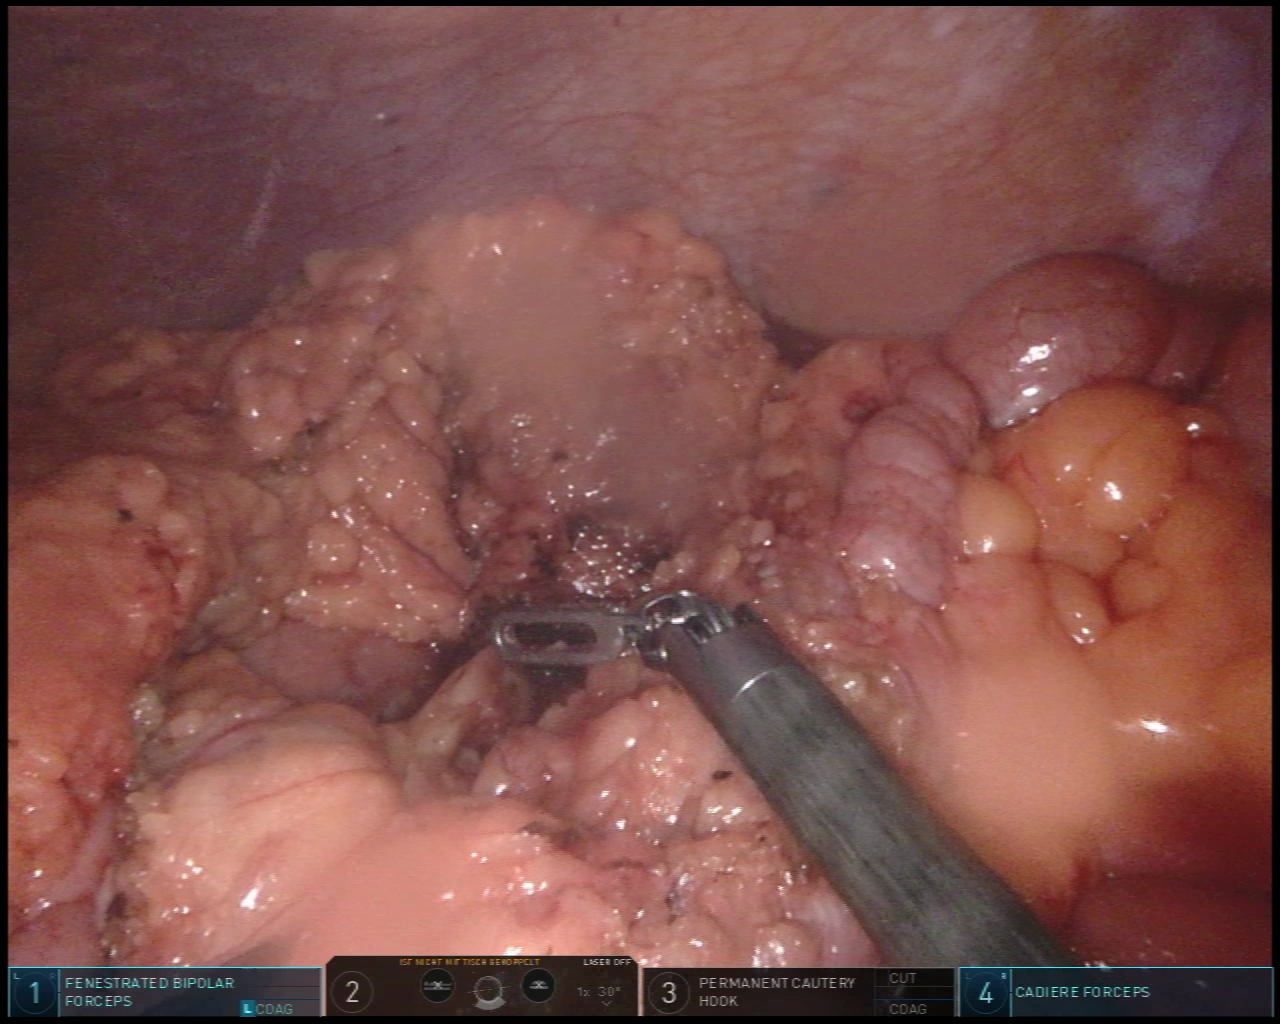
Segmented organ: stomach
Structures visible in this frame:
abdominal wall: yes
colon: yes
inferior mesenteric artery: no
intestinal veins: no
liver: no
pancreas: no
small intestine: no
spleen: yes
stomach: yes
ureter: no
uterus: no
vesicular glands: no